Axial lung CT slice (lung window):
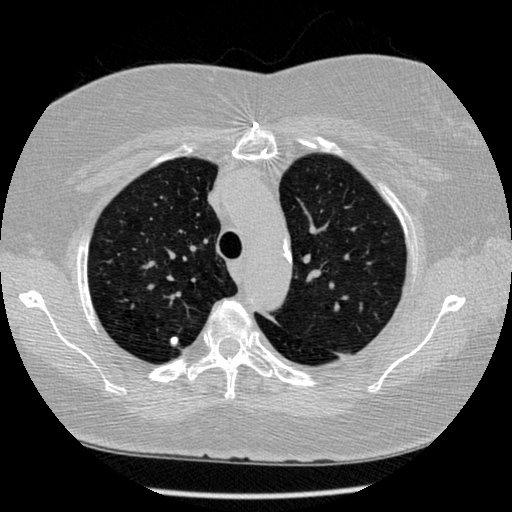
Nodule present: yes
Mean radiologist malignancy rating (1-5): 2